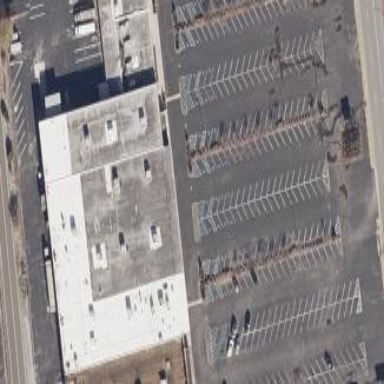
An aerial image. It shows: Commercial building.